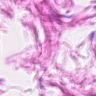
Metastatic tissue present: no